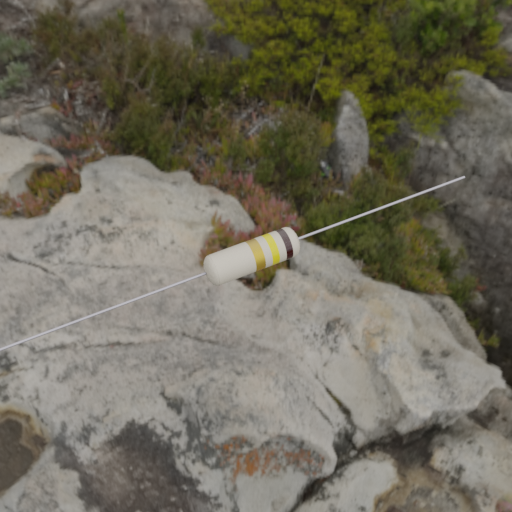
Resistor colour bands (in order): gold, yellow, black